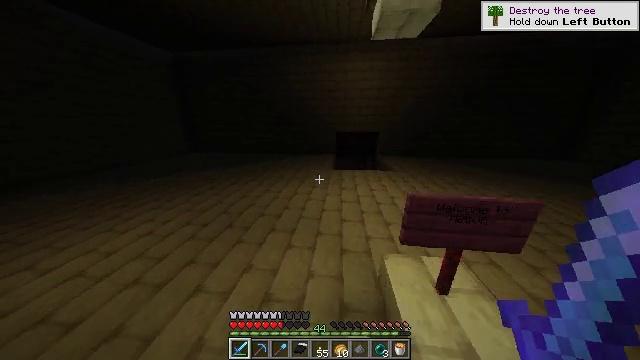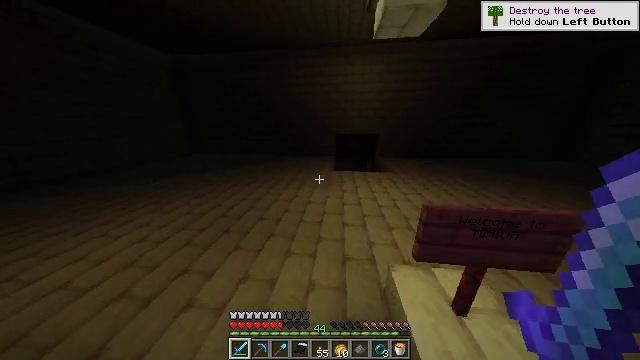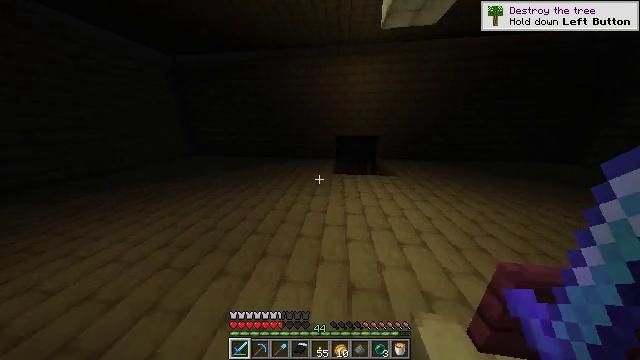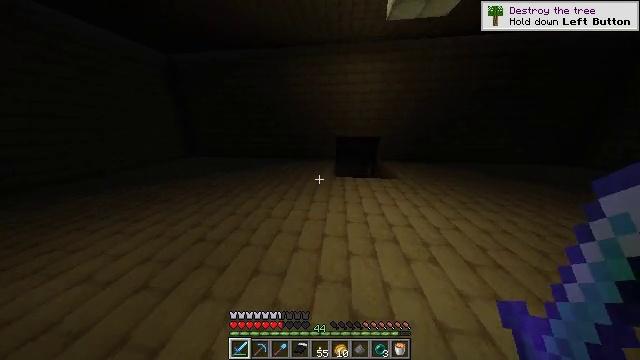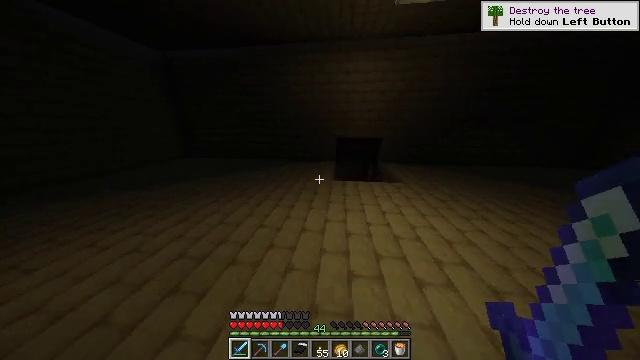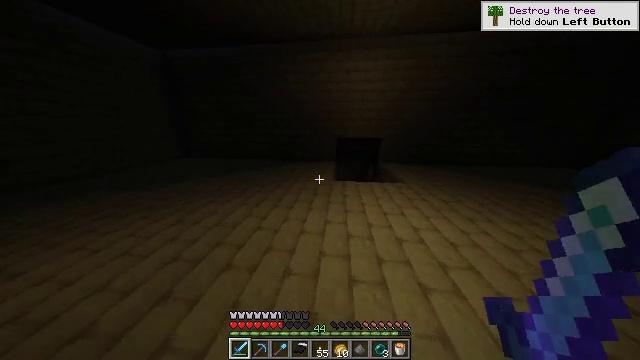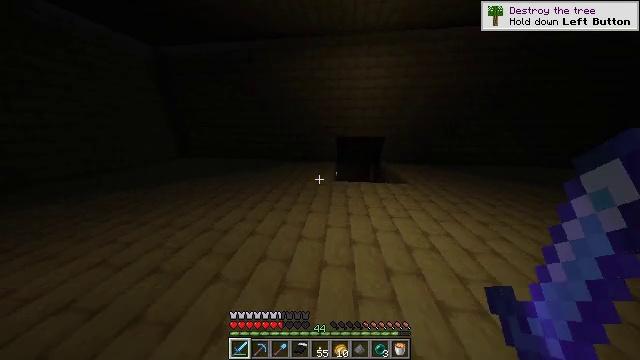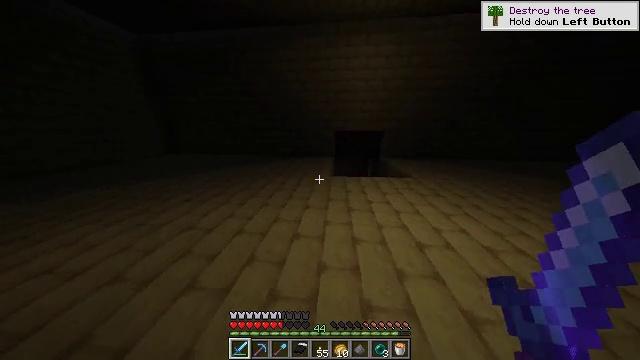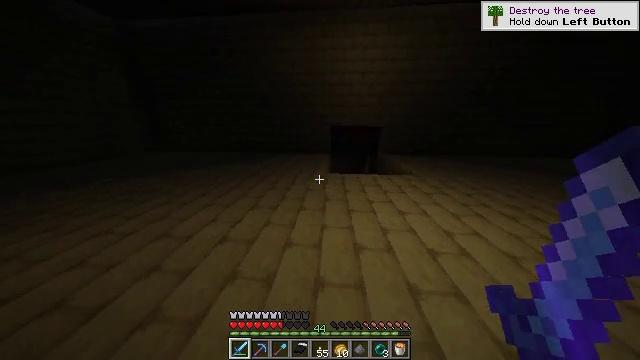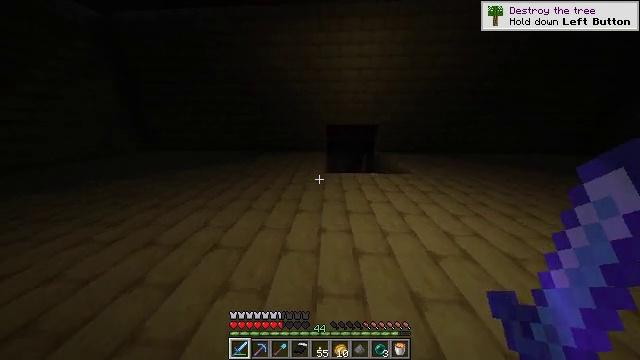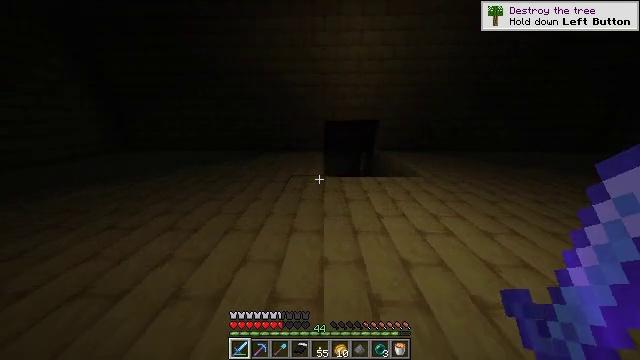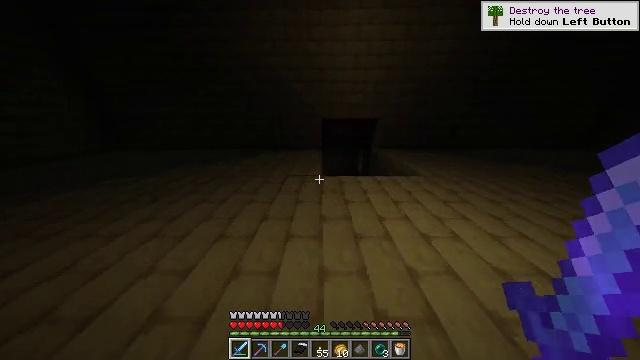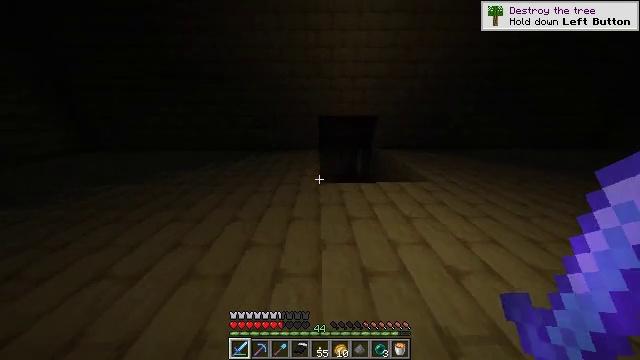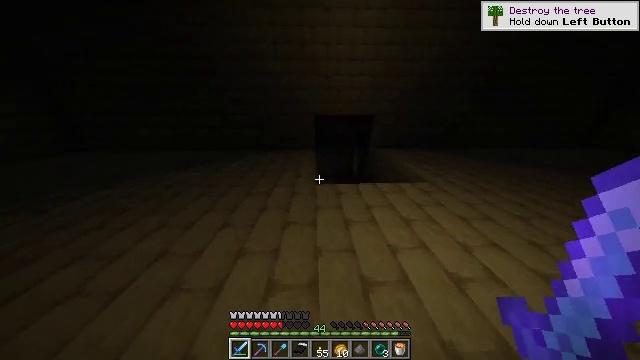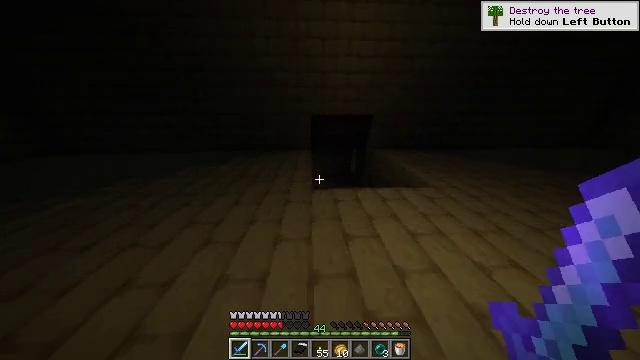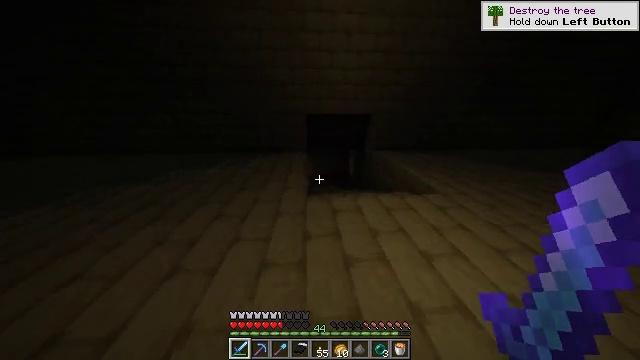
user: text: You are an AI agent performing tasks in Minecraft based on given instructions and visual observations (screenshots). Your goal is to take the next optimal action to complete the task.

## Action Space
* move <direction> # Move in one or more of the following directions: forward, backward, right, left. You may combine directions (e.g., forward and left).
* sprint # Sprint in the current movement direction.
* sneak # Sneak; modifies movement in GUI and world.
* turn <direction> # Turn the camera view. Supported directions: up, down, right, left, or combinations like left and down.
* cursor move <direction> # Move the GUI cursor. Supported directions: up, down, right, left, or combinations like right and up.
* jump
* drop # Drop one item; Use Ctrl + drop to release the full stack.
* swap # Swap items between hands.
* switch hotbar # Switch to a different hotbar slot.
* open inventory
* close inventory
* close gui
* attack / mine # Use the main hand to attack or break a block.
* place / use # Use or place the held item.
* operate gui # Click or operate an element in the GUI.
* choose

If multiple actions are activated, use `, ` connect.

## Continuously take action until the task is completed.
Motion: motion action
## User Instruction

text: Retrieve end stone bricks from the end.
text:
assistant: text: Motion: move forward
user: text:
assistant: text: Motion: move forward
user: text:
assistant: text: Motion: move forward
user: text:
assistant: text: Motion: move forward
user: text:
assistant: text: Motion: move forward
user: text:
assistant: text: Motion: move forward
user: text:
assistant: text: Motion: move forward, turn right
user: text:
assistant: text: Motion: move forward, turn right
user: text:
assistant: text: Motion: move forward, turn right
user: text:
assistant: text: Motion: move forward, turn right and down
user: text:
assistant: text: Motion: move forward, turn right
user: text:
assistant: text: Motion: move forward, turn right
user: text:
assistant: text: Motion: move forward, turn right
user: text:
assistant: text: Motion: move forward, turn right
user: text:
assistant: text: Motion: move forward, turn right
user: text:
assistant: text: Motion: move forward, turn right and down
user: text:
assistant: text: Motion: move forward
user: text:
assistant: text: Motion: move forward
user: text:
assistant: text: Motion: move forward
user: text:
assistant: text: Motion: no_op
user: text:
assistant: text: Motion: no_op
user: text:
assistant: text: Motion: no_op
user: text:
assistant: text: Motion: no_op
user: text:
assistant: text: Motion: no_op
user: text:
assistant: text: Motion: no_op
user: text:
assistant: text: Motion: no_op
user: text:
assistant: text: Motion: no_op
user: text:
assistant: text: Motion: no_op
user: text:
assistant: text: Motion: no_op
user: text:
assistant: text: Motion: no_op